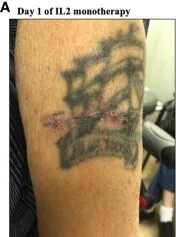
Representative clinical course of a case of a complete responder, patient #2. (A) Photo of primary lesion on day one of IL-2 treatment.
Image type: medical_photograph (skin_photograph)